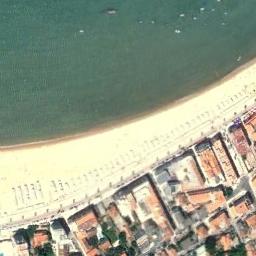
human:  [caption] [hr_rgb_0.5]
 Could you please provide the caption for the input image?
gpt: The beach with white sand and the residential area beside .

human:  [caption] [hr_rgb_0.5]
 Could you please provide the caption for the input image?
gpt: The waves were blowing by the beach .

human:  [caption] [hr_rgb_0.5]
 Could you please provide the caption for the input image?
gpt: There are many buildings around the beach, And the seawater is light green .

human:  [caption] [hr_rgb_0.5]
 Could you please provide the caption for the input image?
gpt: Green water on the beach and many buildings on the beach .

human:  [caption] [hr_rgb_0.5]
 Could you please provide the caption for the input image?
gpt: Many buildings  are beside the beach .